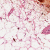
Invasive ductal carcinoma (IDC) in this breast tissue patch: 0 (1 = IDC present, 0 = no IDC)